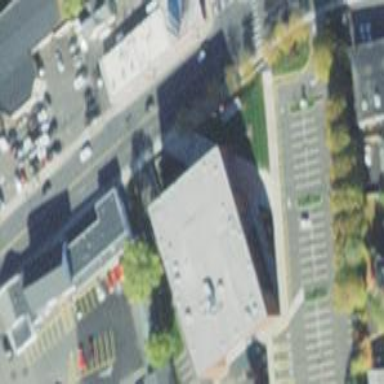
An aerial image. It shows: Courthouse building.